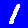
Digit: 1